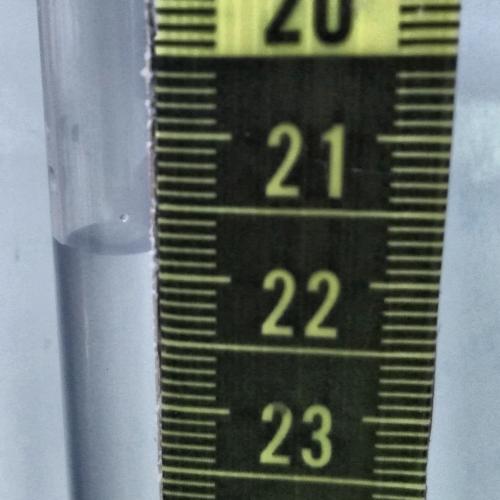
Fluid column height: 21.8 cm